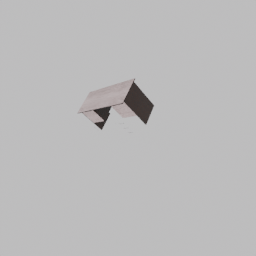
Label: furniture